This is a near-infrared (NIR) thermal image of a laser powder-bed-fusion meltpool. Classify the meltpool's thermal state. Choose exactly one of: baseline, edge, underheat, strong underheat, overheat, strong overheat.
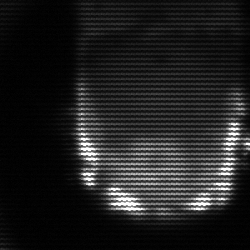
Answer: baseline